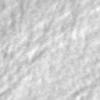
Label: no_change